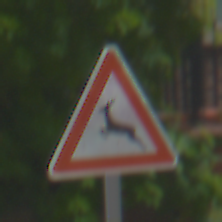
Verkehrszeichen: WildwechselRechts
Umgebung: Outdoor, Urban
Tageszeit: MorningAfternoon
Wetter: Overcast
Licht: Natural
Jahreszeit: NotSpecified
Kontrast: LowContrast